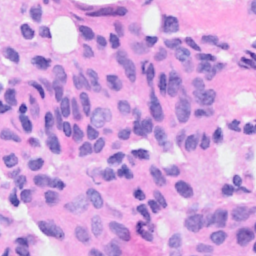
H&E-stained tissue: Breast